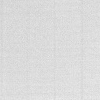
Atmospheric dust classification: dusty